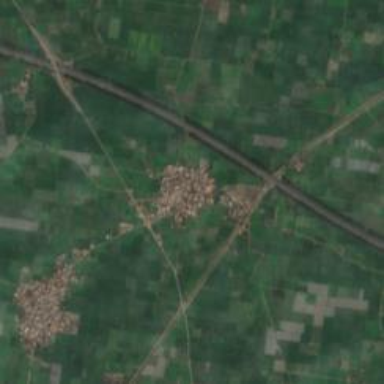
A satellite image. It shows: Village.